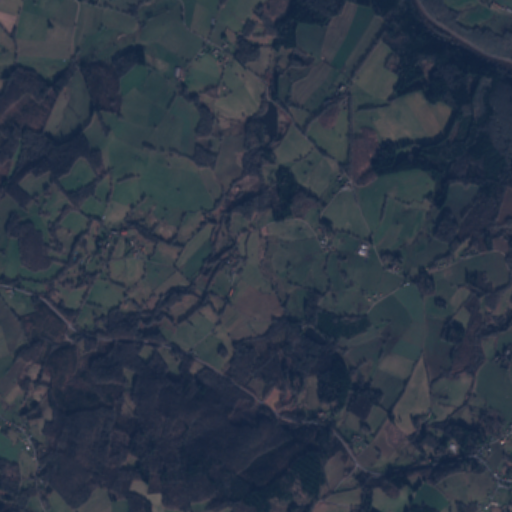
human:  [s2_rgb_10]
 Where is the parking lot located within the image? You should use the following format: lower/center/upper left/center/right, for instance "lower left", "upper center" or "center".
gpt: The parking lot is located in the lower right of the image.
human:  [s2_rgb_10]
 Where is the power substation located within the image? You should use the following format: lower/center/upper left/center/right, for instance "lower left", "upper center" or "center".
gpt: The power substation is located in the center of the image.
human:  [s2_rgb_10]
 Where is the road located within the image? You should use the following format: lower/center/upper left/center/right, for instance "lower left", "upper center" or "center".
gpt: There is no road in the image.